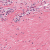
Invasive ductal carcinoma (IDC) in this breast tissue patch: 0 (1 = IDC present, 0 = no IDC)